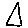
Label: triangle